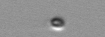
Label: nanoplankton_mix